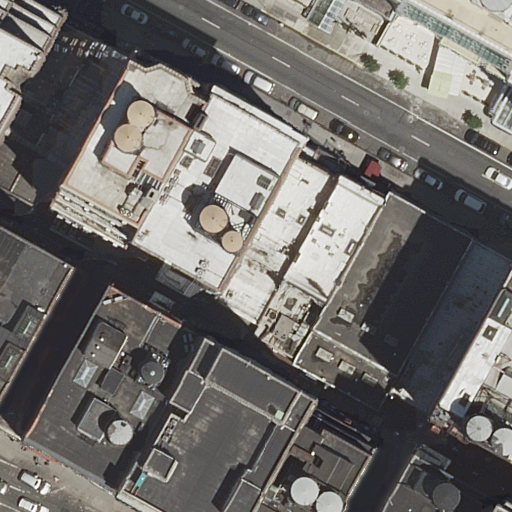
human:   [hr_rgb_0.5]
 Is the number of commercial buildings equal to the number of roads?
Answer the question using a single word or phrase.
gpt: no

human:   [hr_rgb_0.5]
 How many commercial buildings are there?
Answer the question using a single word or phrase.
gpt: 0

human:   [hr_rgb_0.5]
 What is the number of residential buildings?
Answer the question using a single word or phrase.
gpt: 17

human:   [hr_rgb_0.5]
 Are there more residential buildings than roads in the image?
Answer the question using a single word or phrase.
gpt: yes

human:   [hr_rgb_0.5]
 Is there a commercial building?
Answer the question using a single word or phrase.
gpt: no

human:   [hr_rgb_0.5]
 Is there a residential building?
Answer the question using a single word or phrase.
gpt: yes

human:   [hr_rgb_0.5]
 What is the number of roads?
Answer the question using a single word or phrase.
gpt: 2

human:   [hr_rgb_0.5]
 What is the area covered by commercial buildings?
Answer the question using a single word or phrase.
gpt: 0m2

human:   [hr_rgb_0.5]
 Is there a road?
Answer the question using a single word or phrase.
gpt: yes

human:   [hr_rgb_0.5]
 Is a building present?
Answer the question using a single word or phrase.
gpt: yes

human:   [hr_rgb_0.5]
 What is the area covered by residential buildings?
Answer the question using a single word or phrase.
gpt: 6419m2

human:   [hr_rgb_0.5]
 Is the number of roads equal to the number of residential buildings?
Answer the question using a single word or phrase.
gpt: no

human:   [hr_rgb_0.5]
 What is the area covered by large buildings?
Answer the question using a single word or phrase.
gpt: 3722m2

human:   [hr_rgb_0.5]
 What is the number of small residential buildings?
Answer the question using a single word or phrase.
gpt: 2

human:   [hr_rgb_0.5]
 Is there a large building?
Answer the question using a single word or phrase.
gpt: yes

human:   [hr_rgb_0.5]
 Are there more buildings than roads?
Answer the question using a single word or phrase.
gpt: yes

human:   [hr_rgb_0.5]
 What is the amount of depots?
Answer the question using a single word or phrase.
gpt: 0

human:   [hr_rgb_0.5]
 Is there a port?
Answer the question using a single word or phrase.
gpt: no

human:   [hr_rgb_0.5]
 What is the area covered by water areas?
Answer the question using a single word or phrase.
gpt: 0m2

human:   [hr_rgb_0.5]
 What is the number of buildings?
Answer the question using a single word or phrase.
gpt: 20

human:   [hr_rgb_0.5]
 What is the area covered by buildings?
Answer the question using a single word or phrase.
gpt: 6842m2

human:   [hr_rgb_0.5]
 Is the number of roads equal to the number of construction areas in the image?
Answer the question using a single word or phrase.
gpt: no

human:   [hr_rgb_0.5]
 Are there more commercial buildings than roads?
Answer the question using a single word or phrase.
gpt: no

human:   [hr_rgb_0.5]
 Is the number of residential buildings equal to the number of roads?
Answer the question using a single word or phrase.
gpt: no

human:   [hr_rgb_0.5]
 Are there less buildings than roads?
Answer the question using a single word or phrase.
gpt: no

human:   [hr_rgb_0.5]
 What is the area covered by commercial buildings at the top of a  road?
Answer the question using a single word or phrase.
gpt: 0m2

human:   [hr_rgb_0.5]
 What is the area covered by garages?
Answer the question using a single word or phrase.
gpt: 0m2

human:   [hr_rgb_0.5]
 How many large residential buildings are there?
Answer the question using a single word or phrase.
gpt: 5

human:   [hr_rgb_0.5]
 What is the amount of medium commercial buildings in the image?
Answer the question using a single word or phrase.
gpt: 0

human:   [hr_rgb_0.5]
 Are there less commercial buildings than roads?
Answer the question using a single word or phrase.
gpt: yes

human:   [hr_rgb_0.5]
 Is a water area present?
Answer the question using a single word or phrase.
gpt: no

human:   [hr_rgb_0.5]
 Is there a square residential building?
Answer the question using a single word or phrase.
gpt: no

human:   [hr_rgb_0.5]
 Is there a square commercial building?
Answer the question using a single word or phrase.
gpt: no

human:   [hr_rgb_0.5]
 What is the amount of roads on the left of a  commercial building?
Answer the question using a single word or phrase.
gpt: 0

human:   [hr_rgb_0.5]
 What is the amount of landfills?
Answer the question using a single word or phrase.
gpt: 0

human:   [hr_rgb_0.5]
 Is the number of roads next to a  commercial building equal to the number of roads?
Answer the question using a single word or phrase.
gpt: no

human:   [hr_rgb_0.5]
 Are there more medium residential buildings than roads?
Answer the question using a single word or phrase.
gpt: yes

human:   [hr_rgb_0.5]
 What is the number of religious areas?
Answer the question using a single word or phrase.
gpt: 0

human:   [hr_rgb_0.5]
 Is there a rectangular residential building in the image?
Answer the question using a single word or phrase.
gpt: yes

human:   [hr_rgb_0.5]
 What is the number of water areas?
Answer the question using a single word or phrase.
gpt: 0

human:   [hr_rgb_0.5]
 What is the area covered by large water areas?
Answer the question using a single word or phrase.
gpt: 0m2

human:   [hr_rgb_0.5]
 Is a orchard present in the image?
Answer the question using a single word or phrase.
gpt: no

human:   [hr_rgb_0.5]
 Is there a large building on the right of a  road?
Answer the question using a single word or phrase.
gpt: yes

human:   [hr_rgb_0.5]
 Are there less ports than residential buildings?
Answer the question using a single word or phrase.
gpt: yes

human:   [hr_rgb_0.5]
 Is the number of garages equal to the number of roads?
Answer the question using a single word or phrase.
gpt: no

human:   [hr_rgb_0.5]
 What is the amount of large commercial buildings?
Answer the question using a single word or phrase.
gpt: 0

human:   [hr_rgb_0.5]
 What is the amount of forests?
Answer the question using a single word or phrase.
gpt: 0

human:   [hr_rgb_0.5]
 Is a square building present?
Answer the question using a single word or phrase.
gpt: no

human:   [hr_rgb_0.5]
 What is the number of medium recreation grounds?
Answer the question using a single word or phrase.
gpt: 0

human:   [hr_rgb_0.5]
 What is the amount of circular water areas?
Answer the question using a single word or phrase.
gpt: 0

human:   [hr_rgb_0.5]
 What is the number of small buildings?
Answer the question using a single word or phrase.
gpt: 3

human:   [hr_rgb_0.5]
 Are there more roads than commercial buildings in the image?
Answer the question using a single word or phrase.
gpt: yes

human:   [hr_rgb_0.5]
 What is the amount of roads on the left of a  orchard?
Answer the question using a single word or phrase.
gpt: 0

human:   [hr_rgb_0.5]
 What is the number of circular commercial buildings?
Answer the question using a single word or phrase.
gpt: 0

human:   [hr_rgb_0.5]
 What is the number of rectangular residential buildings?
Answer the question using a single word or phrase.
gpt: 15

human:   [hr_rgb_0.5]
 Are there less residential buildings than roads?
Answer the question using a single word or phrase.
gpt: no

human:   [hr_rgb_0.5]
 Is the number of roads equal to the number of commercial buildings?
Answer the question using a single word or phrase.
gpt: no

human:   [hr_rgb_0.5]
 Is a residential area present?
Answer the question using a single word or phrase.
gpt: no

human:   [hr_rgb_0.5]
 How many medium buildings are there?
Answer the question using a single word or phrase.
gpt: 12

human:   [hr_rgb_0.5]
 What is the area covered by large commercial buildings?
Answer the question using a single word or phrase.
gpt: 0m2

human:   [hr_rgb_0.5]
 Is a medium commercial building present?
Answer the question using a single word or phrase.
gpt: no

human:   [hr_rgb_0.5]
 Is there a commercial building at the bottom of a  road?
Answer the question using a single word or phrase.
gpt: no

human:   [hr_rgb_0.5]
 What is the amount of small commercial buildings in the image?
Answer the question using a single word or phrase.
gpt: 0

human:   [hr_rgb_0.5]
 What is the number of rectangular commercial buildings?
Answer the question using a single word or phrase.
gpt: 0